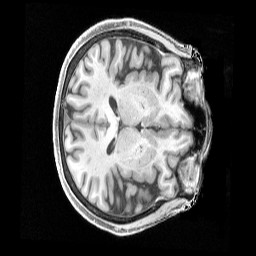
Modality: T1w
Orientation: axial
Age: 70
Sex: female
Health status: healthy
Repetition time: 2.4 s
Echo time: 0.00222 s